Question: I have a 16x16 vector drawn up in Expression Design that I imported in to Blend and used in a control template. Here's the XAML:
'''
<ControlTemplate x:Key="CircularButtonTemplate" TargetType="{x:Type Button}">
<Canvas xmlns="http://schemas.microsoft.com/winfx/2006/xaml/presentation" xmlns:x="http://schemas.microsoft.com/winfx/2006/xaml" x:Name="Layer_1" Width="16" Height="16" Canvas.Left="0" Canvas.Top="0">
<Ellipse x:Name="_circle" Width="15.0208" Height="15.0208" Canvas.Left="0.375033" Canvas.Top="0.479169" Stretch="Fill" Fill="#FF666666" />
<Path x:Name="_darkShadow" Width="14.727" Height="14.686" Canvas.Left="0.232" Canvas.Top="0.357" StrokeThickness="3" StrokeLineJoin="Round" Stroke="Black" Data="M 2.02083,8.03473L 13.7501,8.03473M 7.84484,2.14584L 7.84484,13.8333"/>
<Path x:Name="_lightShadow" Width="14.727" Height="14.686" Canvas.Left="0.857" Canvas.Top="0.732" StrokeThickness="3" StrokeLineJoin="Round" Stroke="#FFABABAB" Data="M 2.02083,8.03473L 13.7501,8.03473M 7.84484,2.14584L 7.84484,13.8333"/>
<Path x:Name="_plus" Width="14.7292" Height="14.6875" Canvas.Left="0.520833" Canvas.Top="0.645836" StrokeThickness="3" StrokeLineJoin="Round" Stroke="#FFFFFFFF" Data="M 2.02083,8.03473L 13.7501,8.03473M 7.84484,2.14584L 7.84484,13.8333"/>
</Canvas>
'''
While Blend and Exp Design shows image neatly, at run time, the + sign in the center does not align properly when applied to a button:

How do I fix this?
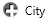
Answer: Try setting UseLayoutRounding="True" on the Canvas.